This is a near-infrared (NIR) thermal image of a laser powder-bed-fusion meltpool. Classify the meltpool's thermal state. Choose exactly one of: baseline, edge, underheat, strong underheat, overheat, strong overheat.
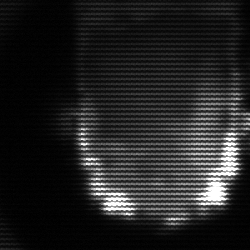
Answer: baseline